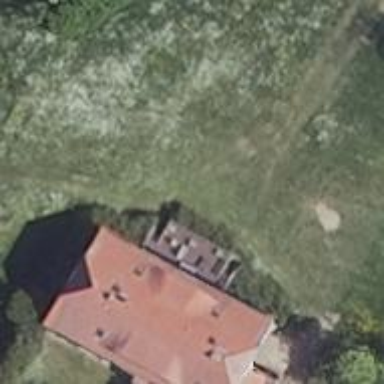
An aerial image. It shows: Historic watermill building.